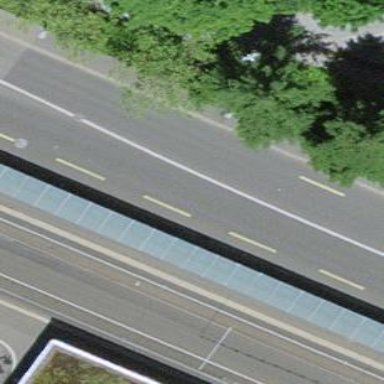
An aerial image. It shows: Public transport shelter.